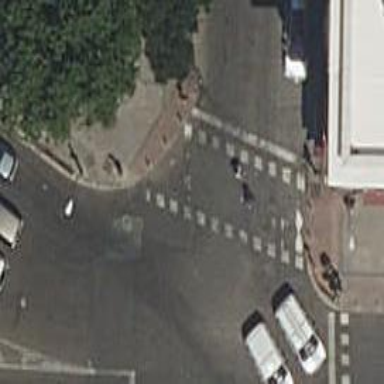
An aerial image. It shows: Road intersection controlled by traffic signals.